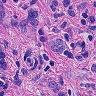
Metastatic tissue present: yes